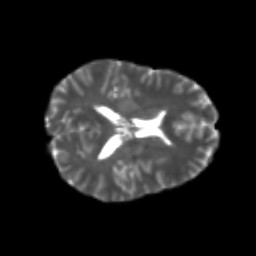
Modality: T2w
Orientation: axial
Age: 24
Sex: female
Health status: healthy
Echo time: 0.074 s